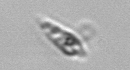
Label: Oxytoxum